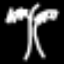
Label: palm tree